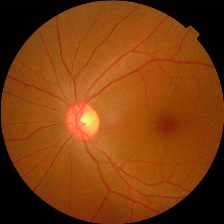
Diabetic retinopathy grade: No DR